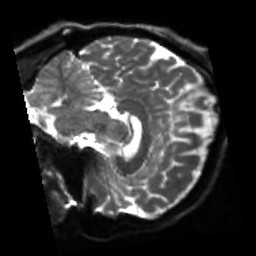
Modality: sbref
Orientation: sagittal
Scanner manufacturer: siemens
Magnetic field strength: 3 T
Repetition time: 4 s
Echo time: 0.0594 s